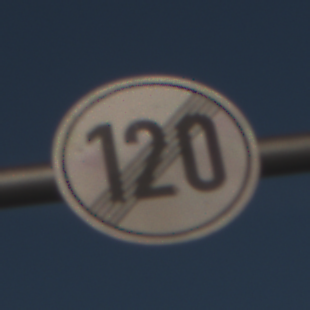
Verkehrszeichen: EndeGeschwindigkeit120
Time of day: MorningAfternoon
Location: Outdoor (Nature)
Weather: Clear
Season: Winter
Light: Natural